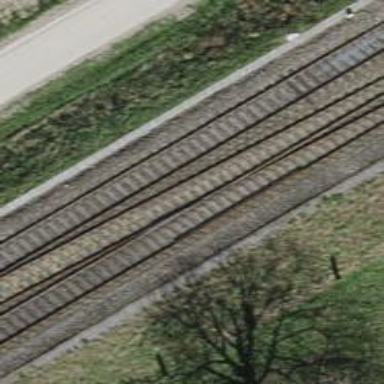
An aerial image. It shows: Railway track with contact lines for electrification.